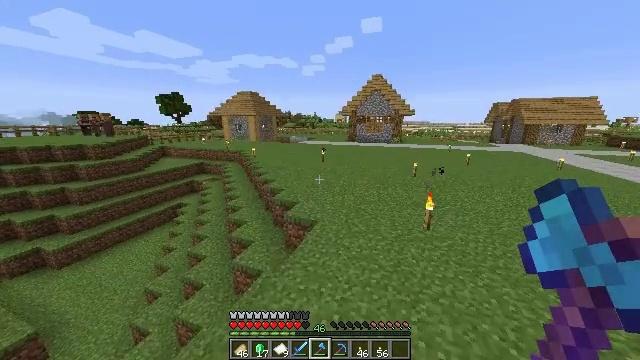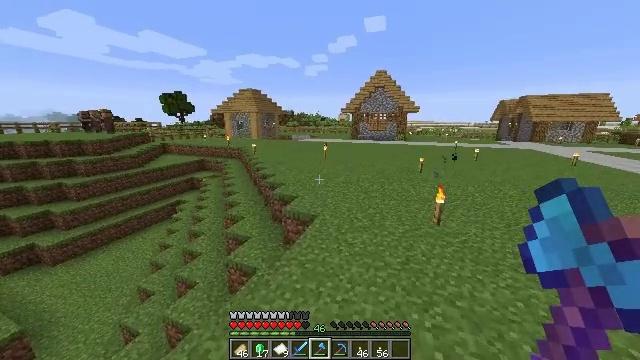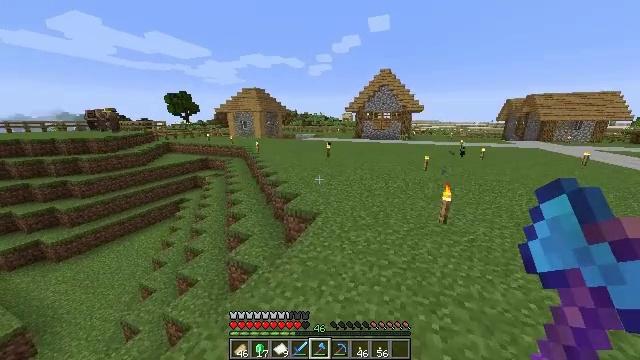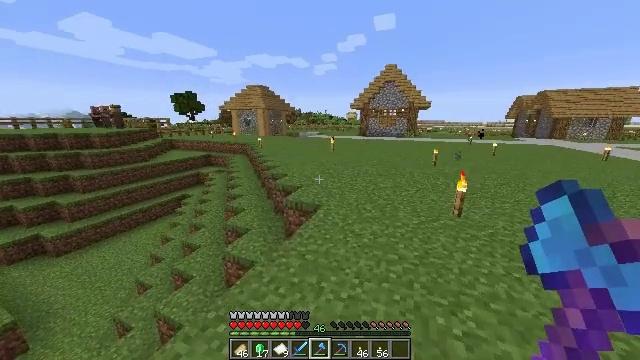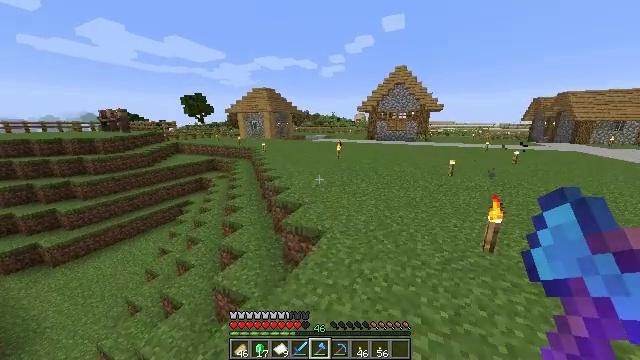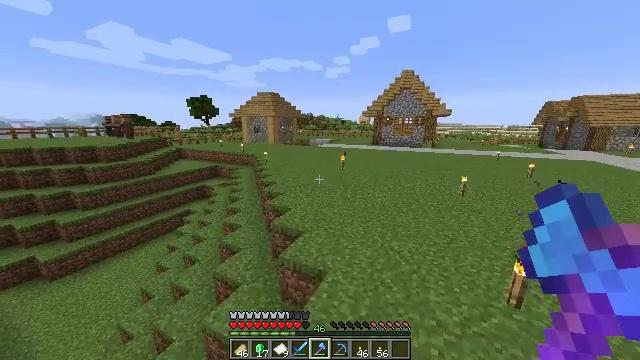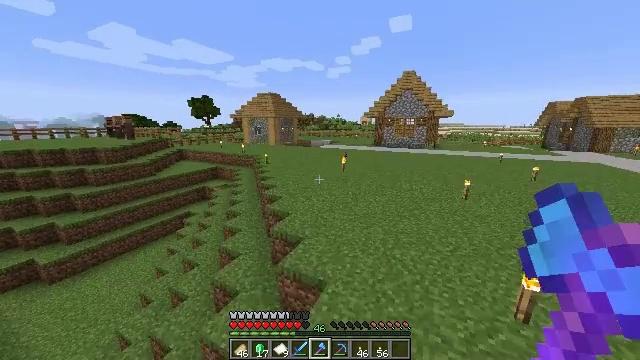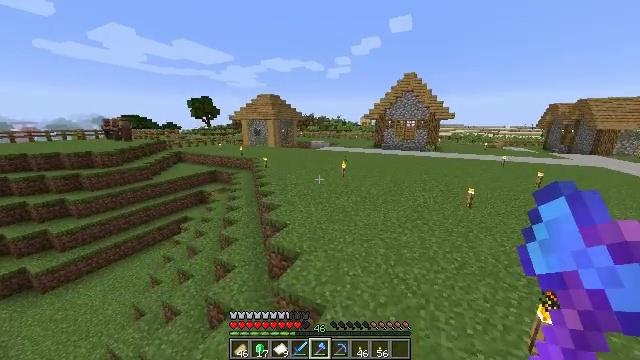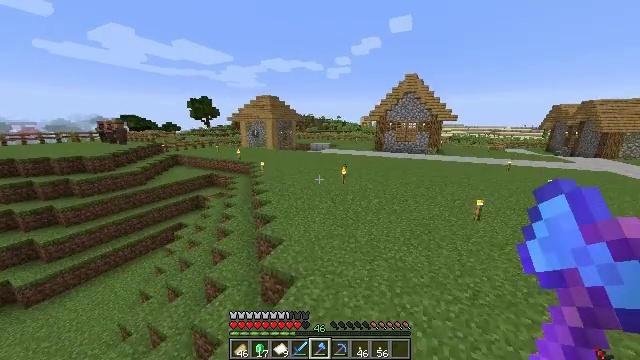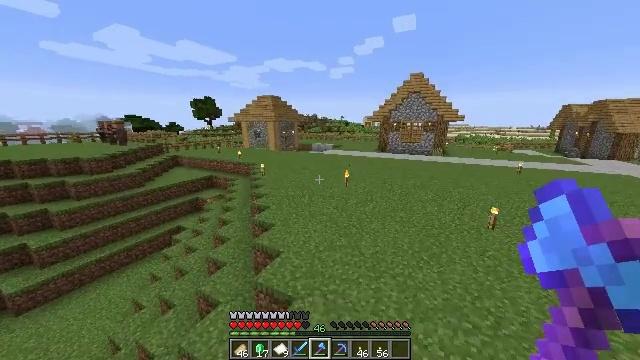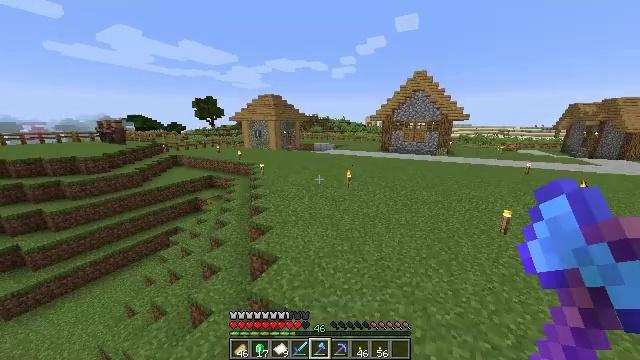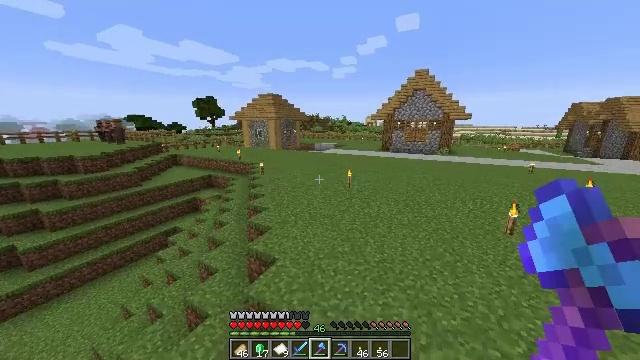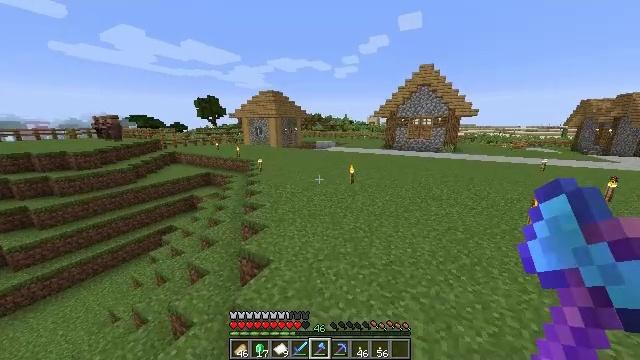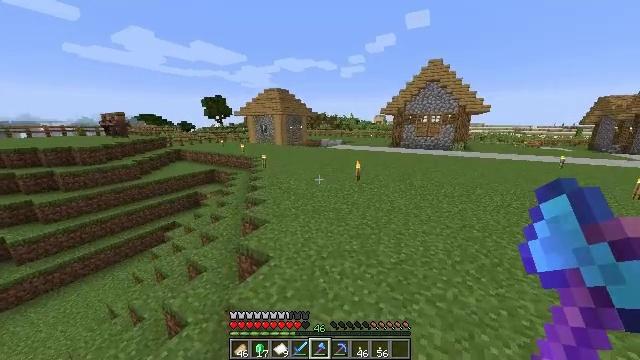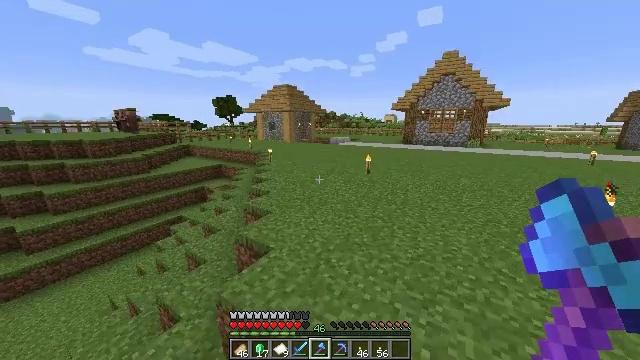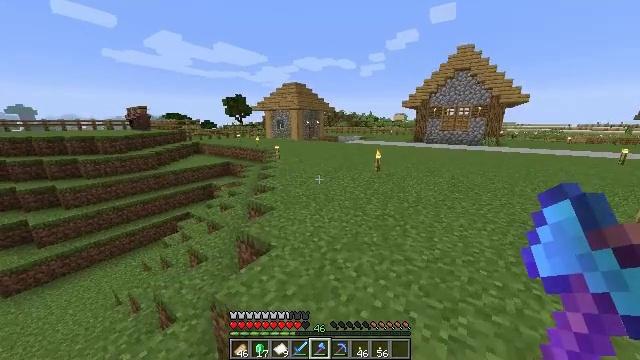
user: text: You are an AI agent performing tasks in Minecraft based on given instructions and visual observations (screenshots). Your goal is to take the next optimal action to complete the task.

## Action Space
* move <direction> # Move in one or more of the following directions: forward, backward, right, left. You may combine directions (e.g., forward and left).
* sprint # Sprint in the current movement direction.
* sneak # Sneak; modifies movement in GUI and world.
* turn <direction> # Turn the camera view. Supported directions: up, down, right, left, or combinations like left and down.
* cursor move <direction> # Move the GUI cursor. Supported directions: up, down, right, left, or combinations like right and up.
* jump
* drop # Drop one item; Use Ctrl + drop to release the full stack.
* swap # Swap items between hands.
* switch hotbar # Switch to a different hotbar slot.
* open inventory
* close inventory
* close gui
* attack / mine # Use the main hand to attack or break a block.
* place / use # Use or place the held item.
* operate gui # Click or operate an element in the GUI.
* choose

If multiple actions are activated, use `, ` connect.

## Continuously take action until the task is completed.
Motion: motion action
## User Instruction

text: Put the required ingredients to craft a suspicious stew.
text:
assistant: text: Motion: move forward, sprint, jump
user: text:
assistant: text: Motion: move forward, sprint, jump
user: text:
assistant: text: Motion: move forward, sprint, turn left, jump
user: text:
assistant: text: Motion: move forward, sprint, turn left, jump
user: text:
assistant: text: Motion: move forward, sprint, turn left, jump
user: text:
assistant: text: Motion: move forward, sprint, jump
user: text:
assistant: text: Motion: move forward, sprint, jump
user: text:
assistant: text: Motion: move forward, sprint, jump
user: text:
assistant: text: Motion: move forward, sprint, jump
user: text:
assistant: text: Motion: move forward, sprint, jump
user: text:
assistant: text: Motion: move forward, sprint, jump
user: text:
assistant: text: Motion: move forward, sprint, jump
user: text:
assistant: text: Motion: move forward, sprint, turn left, jump
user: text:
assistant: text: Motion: move forward, sprint, turn left, jump
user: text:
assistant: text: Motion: move forward, sprint, turn left, jump
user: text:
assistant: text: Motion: move forward, sprint, turn left, jump
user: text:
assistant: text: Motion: move forward, sprint, jump
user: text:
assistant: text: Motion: move forward, sprint, turn left, jump
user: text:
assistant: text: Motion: move forward, sprint, turn left, jump
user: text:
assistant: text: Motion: move forward, sprint, turn left, jump
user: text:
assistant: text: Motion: move forward, sprint, jump
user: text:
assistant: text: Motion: move forward, sprint, jump
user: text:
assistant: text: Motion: move forward, sprint, jump
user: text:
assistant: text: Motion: move forward, sprint, jump
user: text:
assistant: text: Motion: move forward, sprint, jump
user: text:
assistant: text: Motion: move forward, sprint, jump
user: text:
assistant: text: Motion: move forward, sprint, jump
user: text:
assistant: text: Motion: move forward, sprint, jump
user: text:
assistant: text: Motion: move forward, sprint, jump
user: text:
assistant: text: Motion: move forward, sprint, jump